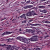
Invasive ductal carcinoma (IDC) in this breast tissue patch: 1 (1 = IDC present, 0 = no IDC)